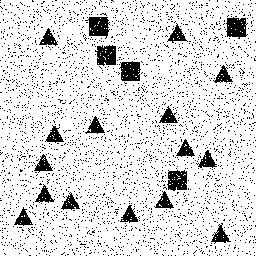
Squares: 5
Triangles: 15
Stars: 0
Total shapes: 20